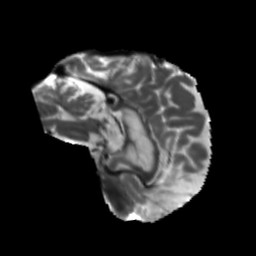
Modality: T2w
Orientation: sagittal
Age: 46
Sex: male
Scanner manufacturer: siemens
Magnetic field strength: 3 T
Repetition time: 5.25 s
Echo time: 0.08 s